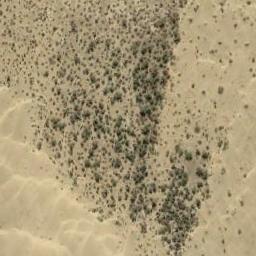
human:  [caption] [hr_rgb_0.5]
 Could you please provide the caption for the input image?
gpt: Chaparral is densely distributed on the sand .

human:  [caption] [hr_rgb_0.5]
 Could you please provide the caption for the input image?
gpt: There are dozens of trees in this desert .

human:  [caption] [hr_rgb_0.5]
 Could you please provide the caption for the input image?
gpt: The chaparral is consist of many bushes on the desert .

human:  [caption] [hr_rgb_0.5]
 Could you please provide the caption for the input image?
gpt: A lot of dense small chaparrals grow in the desert and some small sand dunes beside .

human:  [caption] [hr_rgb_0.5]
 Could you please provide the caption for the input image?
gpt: The middle of the chaparral is dense .